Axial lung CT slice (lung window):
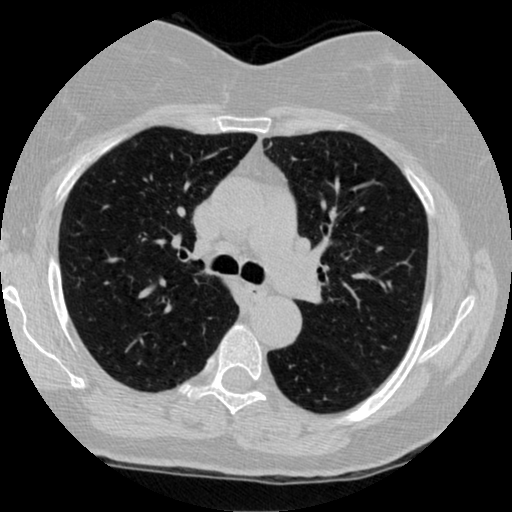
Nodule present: no